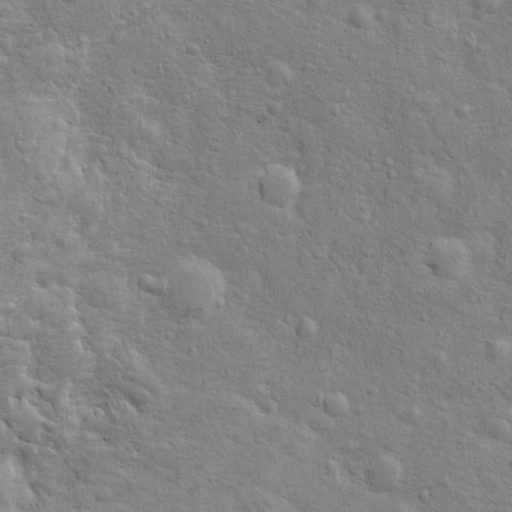
Classes present: Background